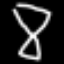
Label: hourglass